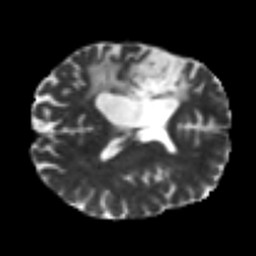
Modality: T2w
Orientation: axial
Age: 55
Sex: male
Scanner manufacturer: siemens
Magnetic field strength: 3 T
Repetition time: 7.3 s
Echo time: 0.087 s